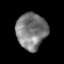
Tissue: prostate
Cell type: Epithelial cells
Senescence score: 0.3447
Nuclear area (px): 1074
Mean DAPI intensity: 123.513